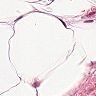
Metastatic tissue present: no